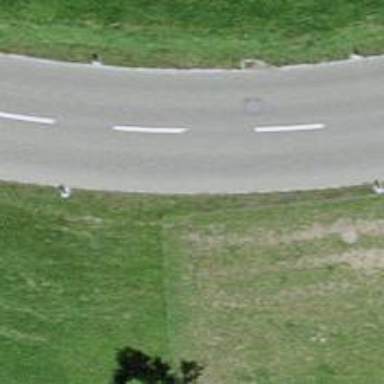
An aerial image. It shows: Tertiary road with asphalt surface and lane markings present.